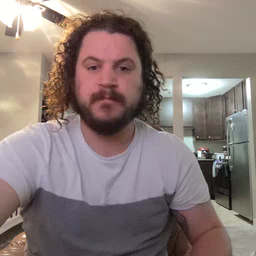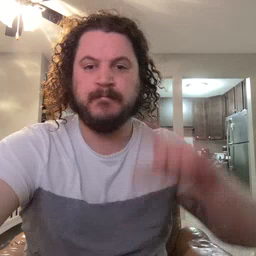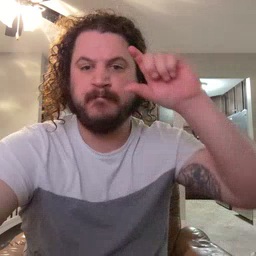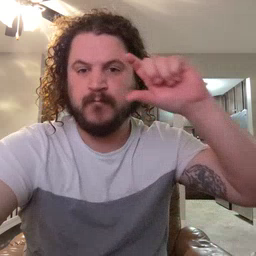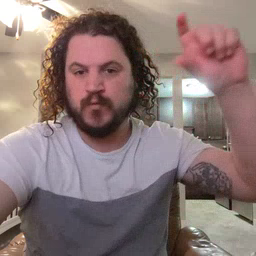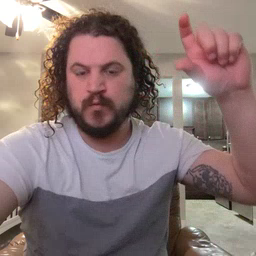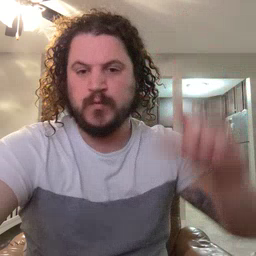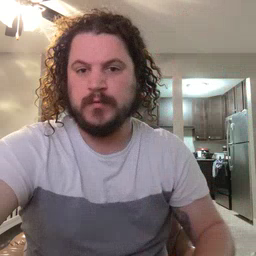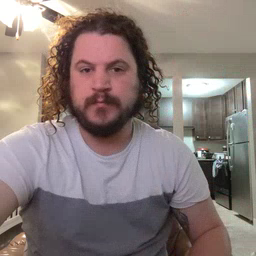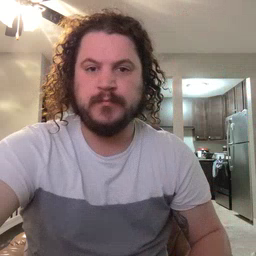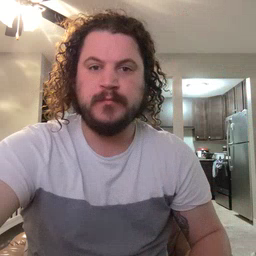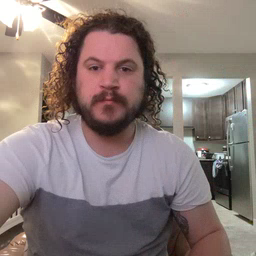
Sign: moon